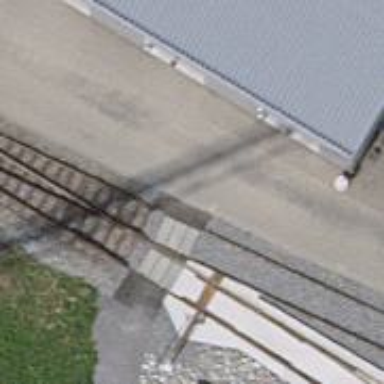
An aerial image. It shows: Railway crossing.